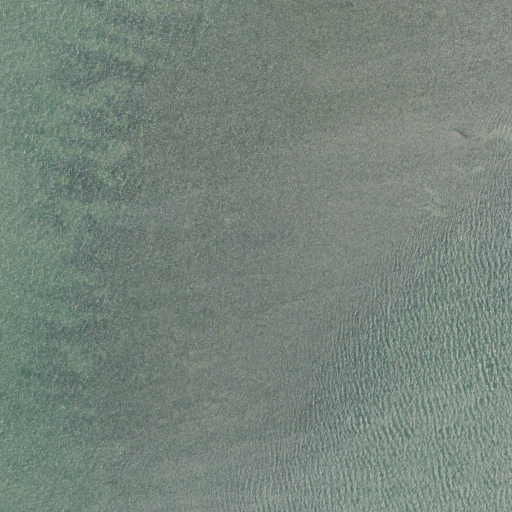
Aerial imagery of cape in Texas named Mudisland Point containing only open water